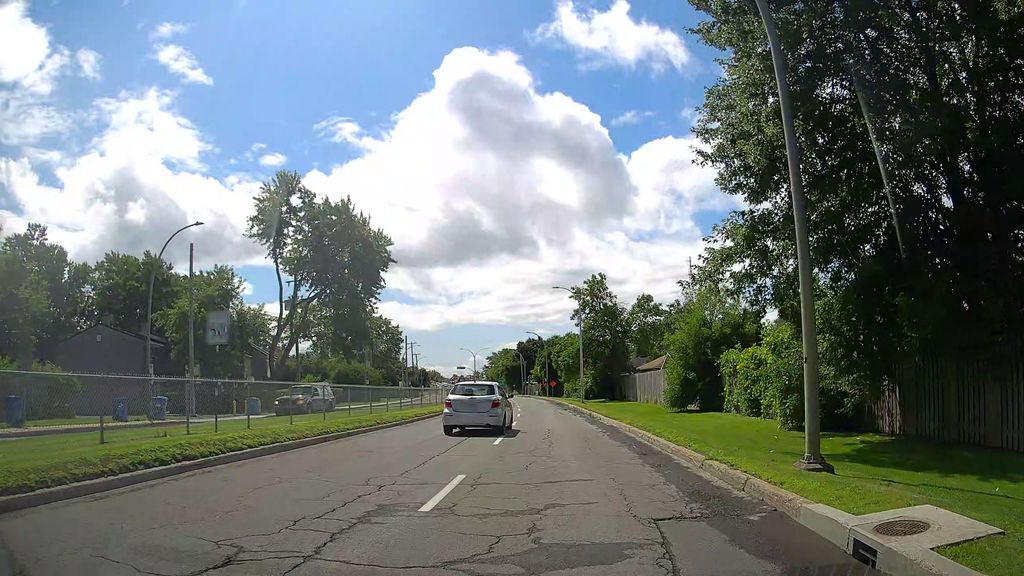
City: montreal